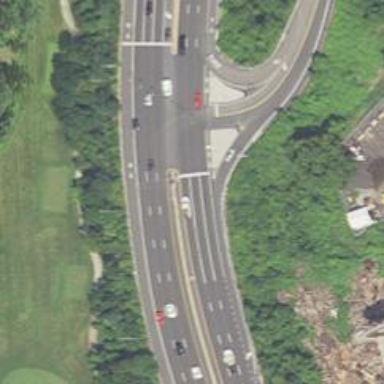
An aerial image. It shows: Trunk link highway.